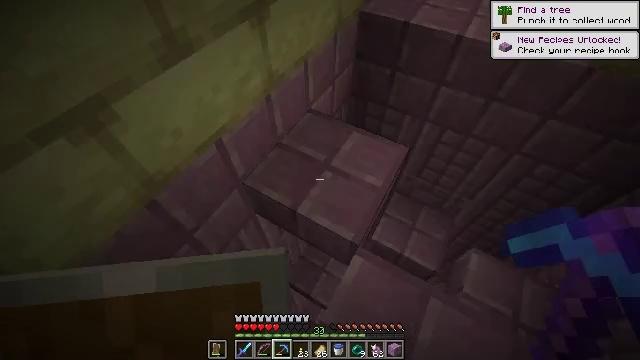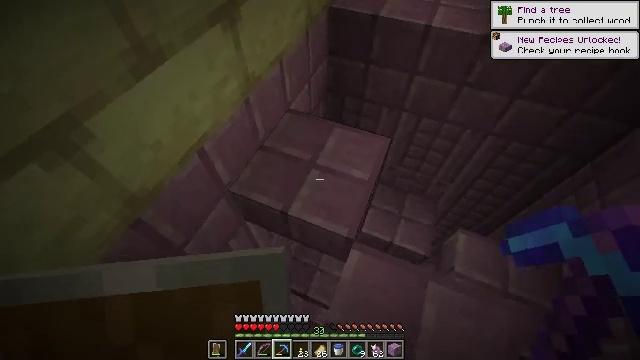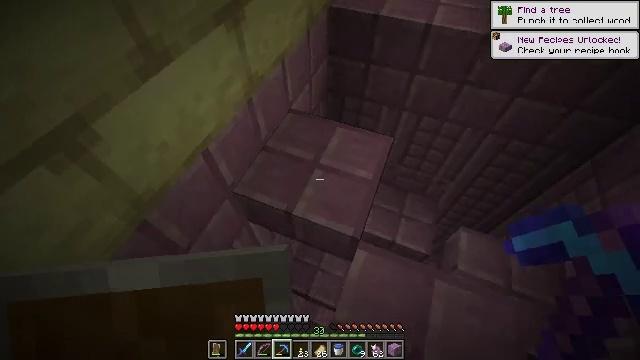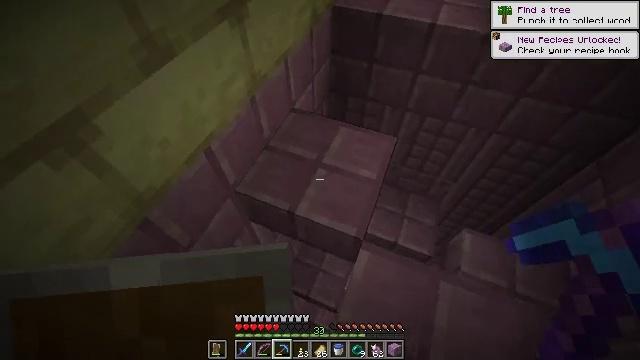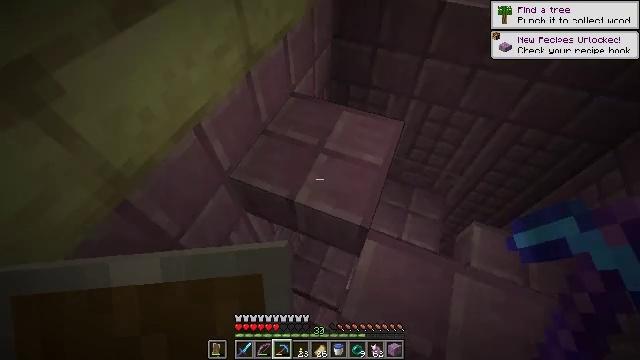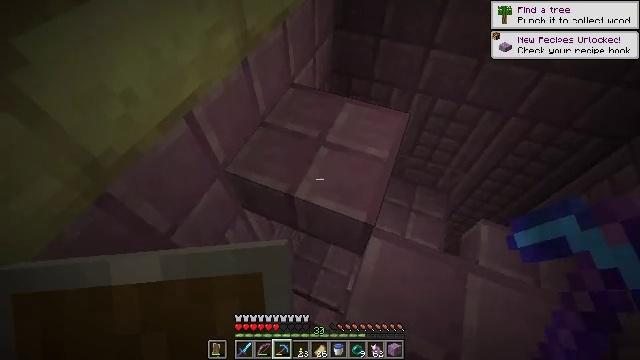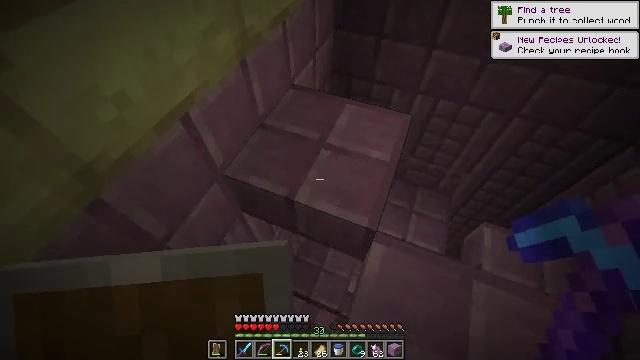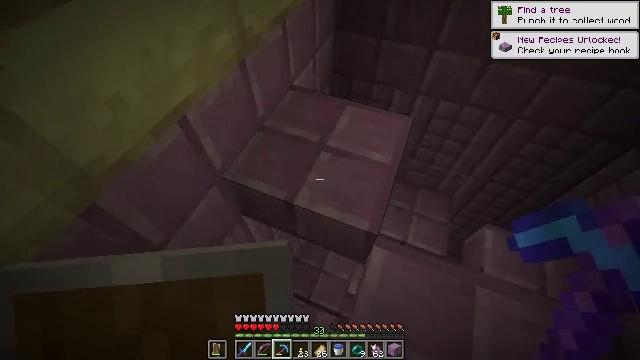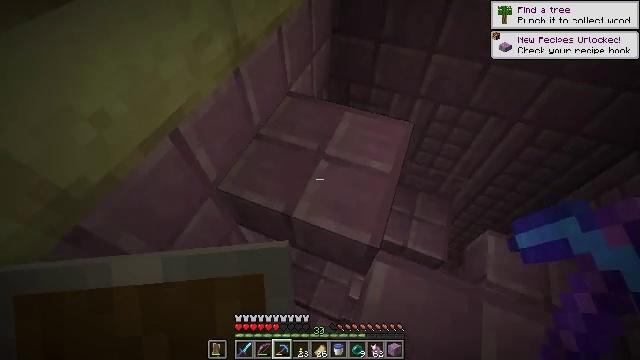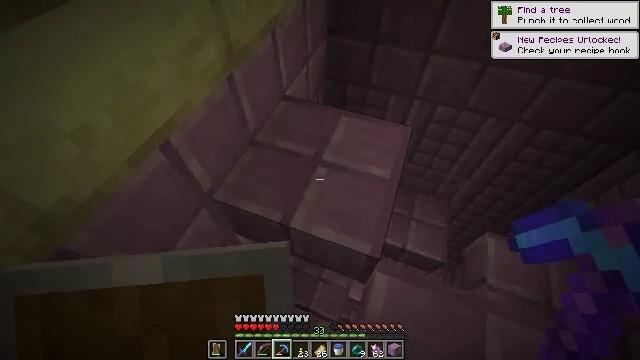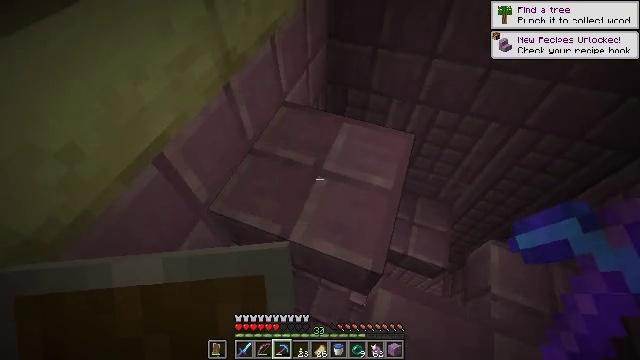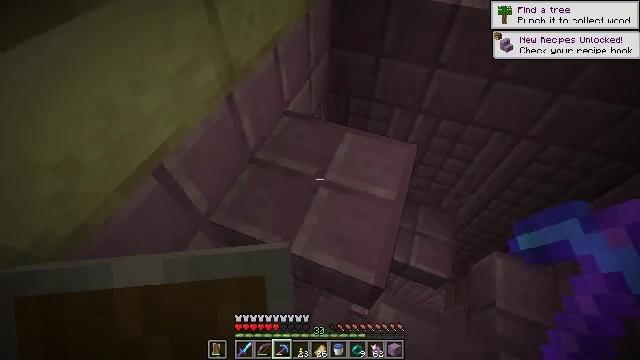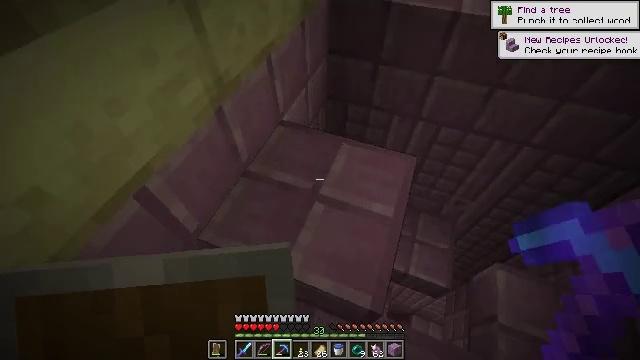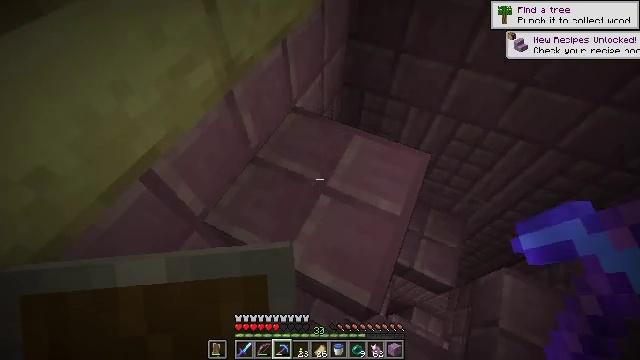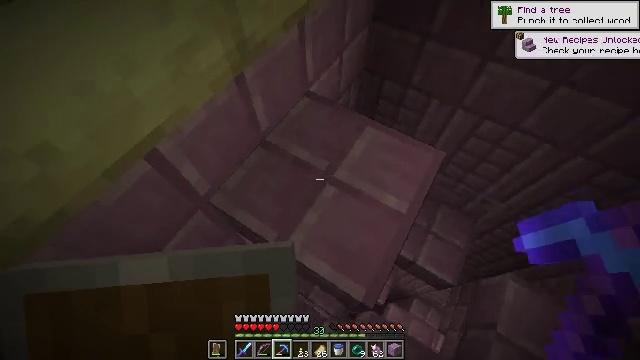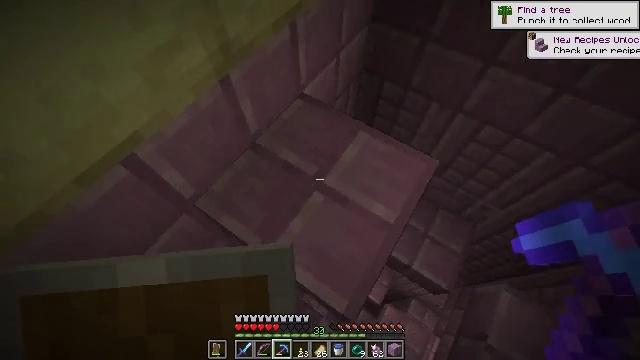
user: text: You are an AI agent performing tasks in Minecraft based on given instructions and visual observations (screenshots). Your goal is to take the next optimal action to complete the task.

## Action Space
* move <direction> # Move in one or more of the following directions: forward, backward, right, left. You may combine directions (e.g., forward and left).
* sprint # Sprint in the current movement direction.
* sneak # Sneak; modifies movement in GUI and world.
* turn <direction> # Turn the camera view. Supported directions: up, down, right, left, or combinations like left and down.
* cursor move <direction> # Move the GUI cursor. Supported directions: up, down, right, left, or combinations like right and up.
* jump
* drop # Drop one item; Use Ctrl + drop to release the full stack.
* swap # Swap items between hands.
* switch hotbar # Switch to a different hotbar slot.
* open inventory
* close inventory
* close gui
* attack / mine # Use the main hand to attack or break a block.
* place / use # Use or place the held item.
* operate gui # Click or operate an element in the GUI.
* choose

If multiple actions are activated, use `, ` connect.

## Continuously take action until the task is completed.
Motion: motion action
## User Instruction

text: Attack the purpur slab to gather it.
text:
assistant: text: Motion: turn right
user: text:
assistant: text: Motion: sneak
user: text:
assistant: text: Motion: sneak
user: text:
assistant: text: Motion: sneak
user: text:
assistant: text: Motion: move forward, sneak
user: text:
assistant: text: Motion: move forward, sneak
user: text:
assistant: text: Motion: move forward, sneak
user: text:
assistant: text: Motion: move forward, sneak
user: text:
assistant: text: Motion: move forward, sneak, turn right
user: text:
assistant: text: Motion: move forward, sneak
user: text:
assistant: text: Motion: move forward, sneak, turn up
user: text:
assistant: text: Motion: move forward and move right, sneak
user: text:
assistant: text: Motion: move forward and move right, sneak, turn left and down
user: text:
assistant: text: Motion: move forward and move right, sneak, turn left and down
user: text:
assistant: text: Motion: move right, sneak, turn left
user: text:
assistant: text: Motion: move right, sneak, turn left and down
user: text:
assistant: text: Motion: sneak, turn left and down
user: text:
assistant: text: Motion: move back, sneak
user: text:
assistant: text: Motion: move back, sneak, turn up
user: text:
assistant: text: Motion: move back, sneak, turn up
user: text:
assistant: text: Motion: move back, sneak, attack / mine
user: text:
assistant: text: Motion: move back, sneak, turn up, attack / mine
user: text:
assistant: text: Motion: sneak, turn up, attack / mine
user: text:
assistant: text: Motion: sneak, turn up, attack / mine
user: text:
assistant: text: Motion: move forward, sneak, attack / mine
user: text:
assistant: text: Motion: move forward, sneak, attack / mine
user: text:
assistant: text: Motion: move forward, sneak, attack / mine
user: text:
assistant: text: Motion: move forward and move right, sneak
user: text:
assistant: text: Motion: move forward and move right, sneak
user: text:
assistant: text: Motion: sneak